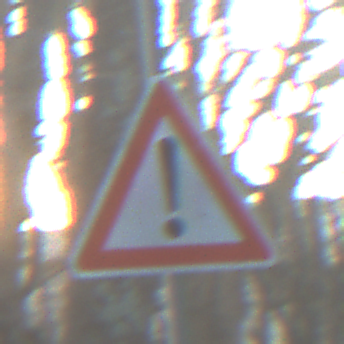
Verkehrszeichen: Gefahrenstelle
Umgebung: Outdoor, Nature
Tageszeit: SunriseSunset
Wetter: Clear
Licht: Natural
Jahreszeit: Winter
Kontrast: LowContrast